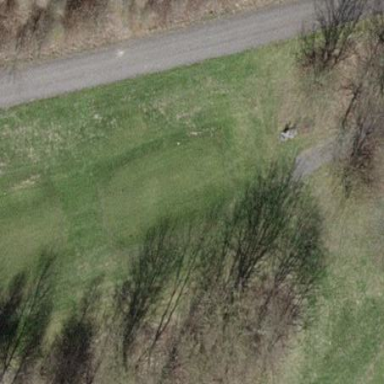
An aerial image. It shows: Grassy area designated as golf tee.